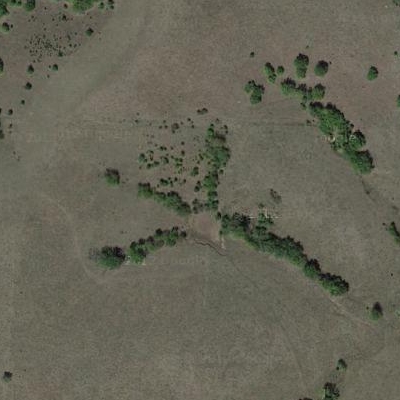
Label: aGrass